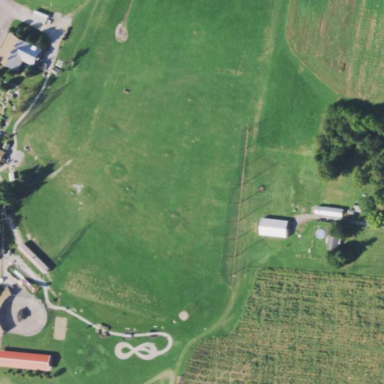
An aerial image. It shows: Miniature golf leisure land with driving range for golf enthusiasts.